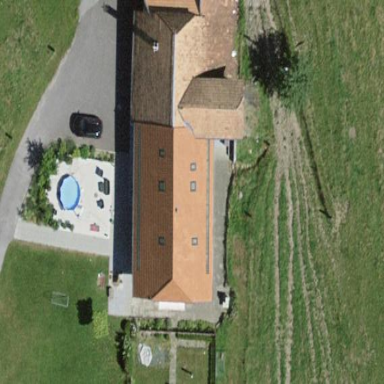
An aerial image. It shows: Farm building.